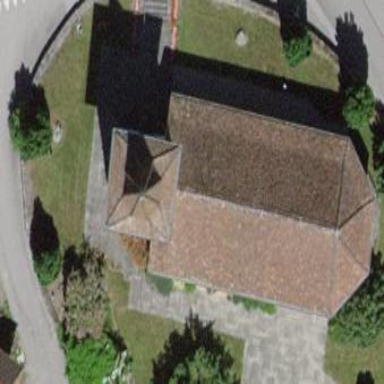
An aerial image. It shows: Church which is place of worship.